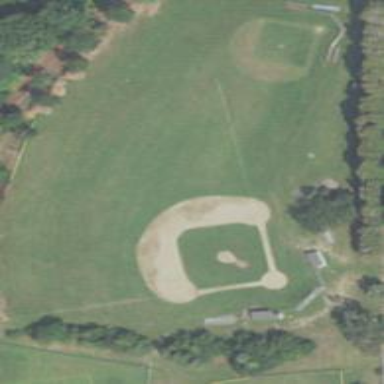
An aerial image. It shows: Baseball pitch for leisure land activities.